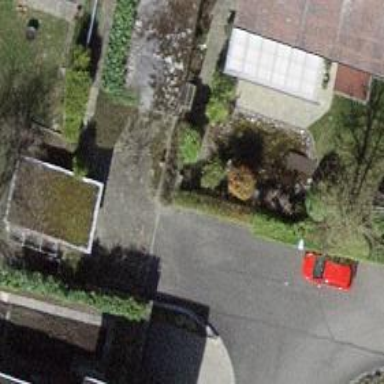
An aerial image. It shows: Garage building.